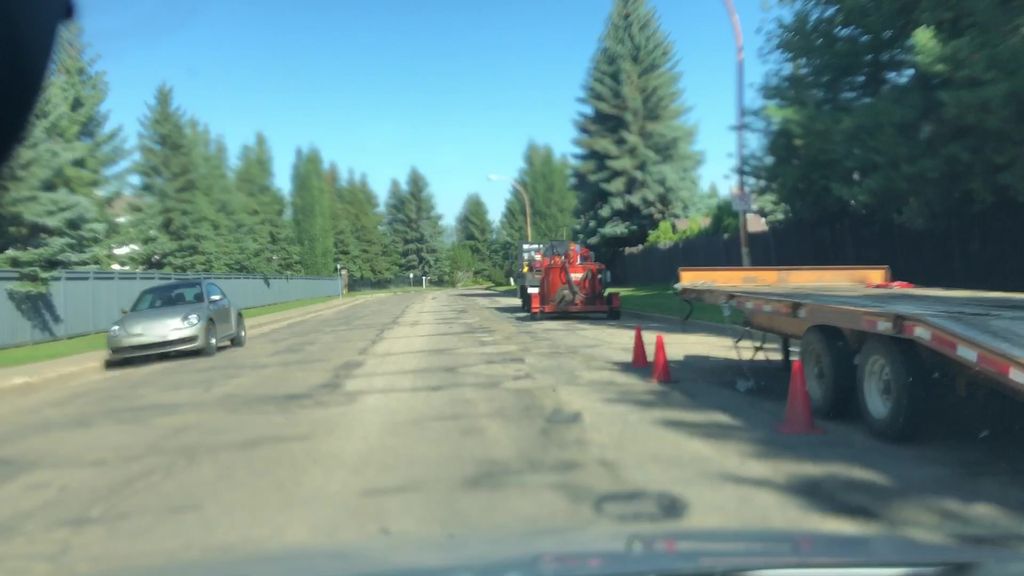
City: edmonton